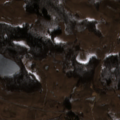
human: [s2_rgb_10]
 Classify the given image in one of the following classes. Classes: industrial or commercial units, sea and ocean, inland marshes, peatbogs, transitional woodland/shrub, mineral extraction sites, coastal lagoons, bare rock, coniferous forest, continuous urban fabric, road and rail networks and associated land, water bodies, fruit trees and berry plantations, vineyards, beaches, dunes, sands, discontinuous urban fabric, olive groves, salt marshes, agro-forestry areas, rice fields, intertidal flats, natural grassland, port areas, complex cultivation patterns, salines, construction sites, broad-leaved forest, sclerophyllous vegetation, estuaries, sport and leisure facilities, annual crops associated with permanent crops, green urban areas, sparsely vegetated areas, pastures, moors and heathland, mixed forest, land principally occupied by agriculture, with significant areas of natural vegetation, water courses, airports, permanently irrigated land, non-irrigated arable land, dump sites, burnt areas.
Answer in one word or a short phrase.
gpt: non-irrigated arable land, pastures, complex cultivation patterns, broad-leaved forest